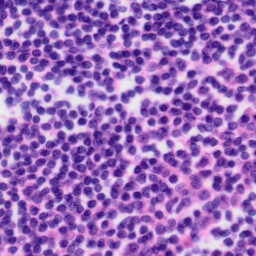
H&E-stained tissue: Tonsil